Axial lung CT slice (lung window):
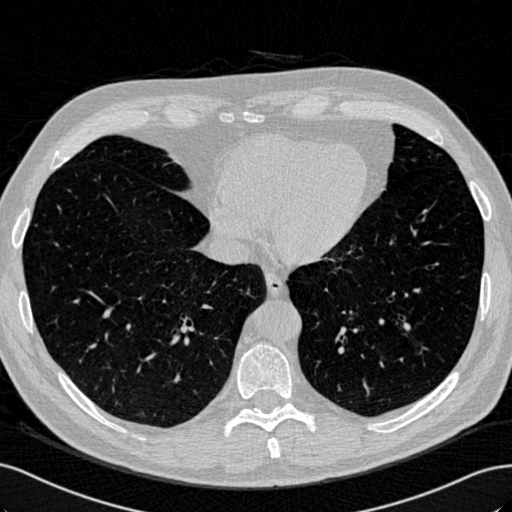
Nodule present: no